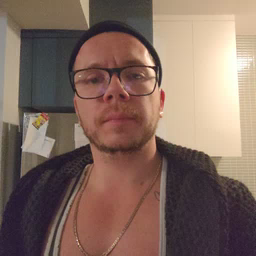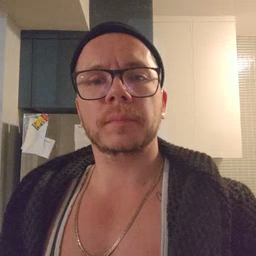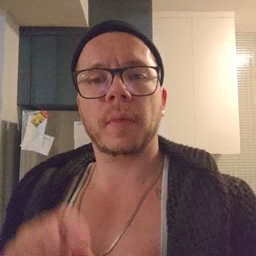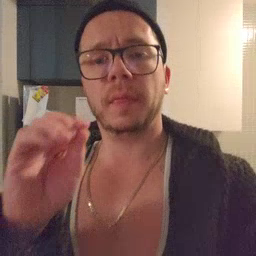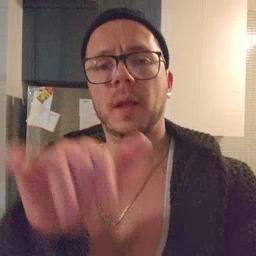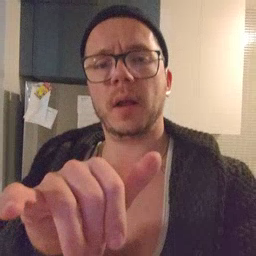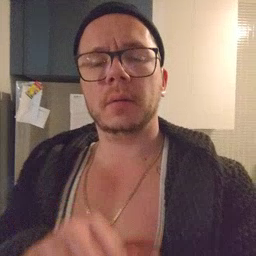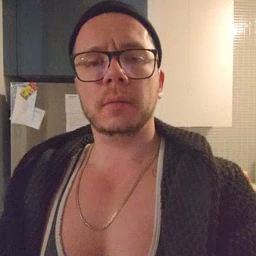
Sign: that